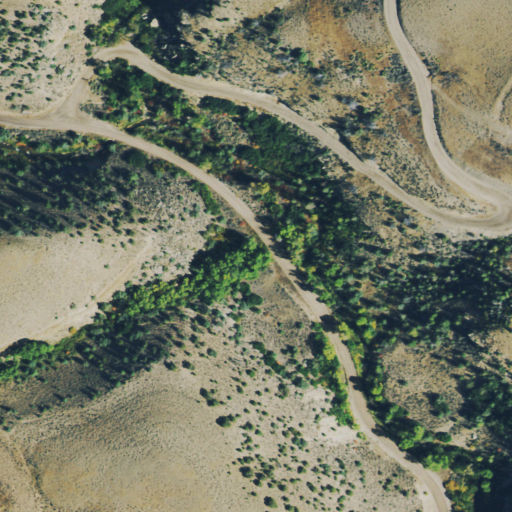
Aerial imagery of valley in Colorado named Fargo Gulch containing shrub, woody wetlands, evergreen forest, and herbaceous wetlands